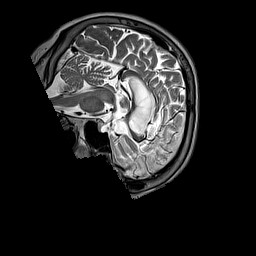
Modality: T2w
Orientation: sagittal
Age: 54
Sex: female
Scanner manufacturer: siemens
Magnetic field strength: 3 T
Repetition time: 3.2 s
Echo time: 0.212 s